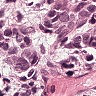
Metastatic tissue present: yes